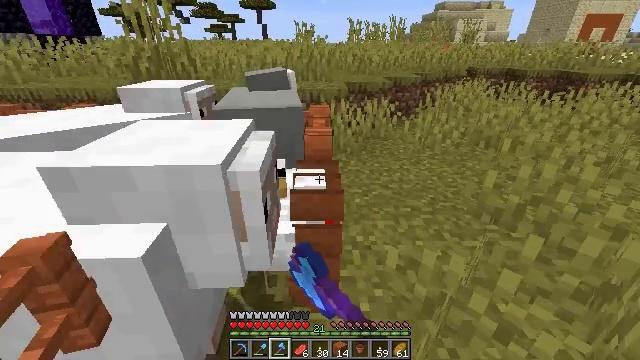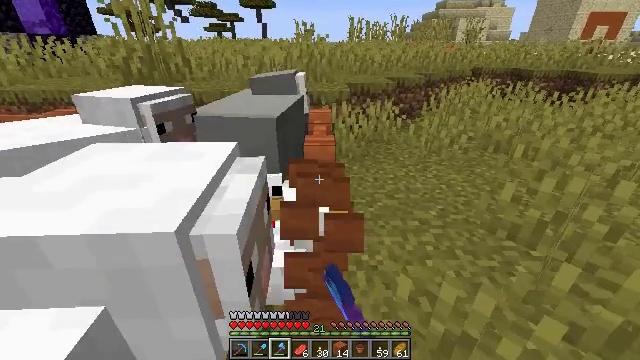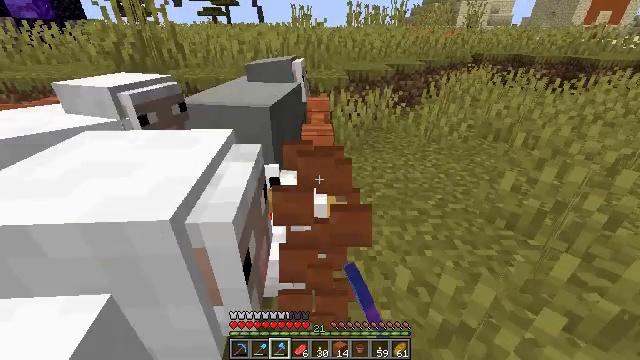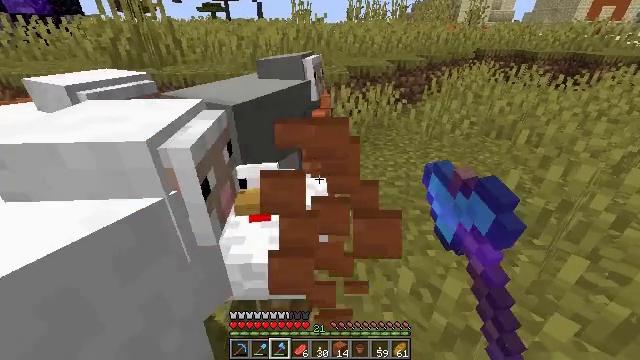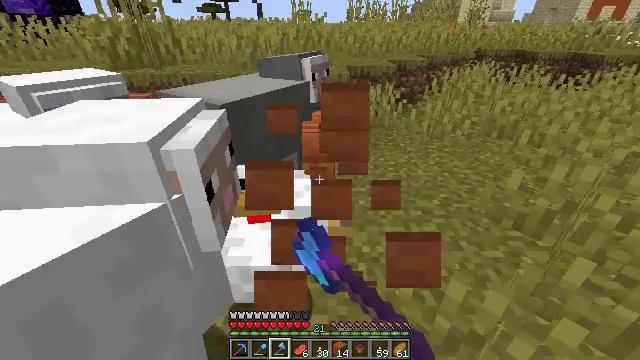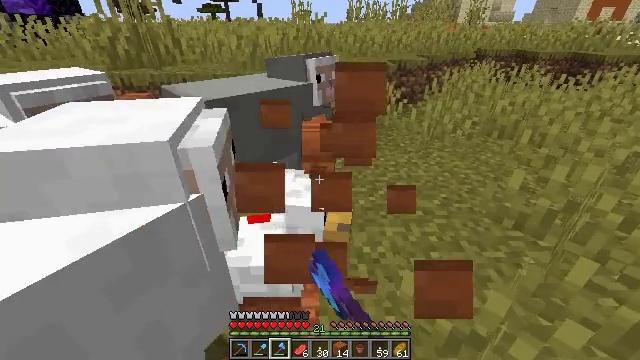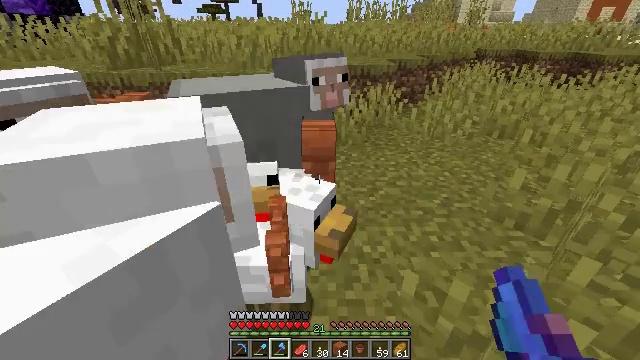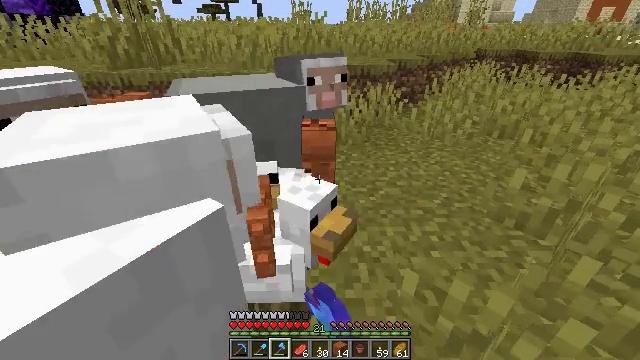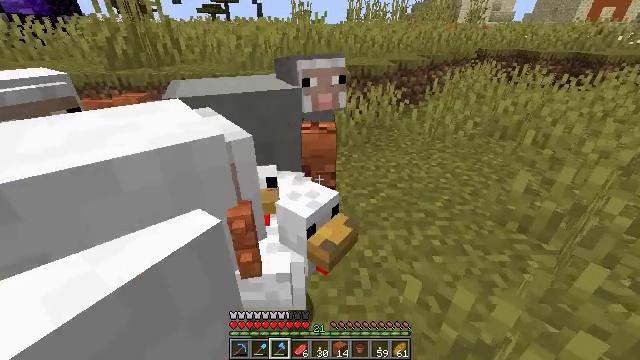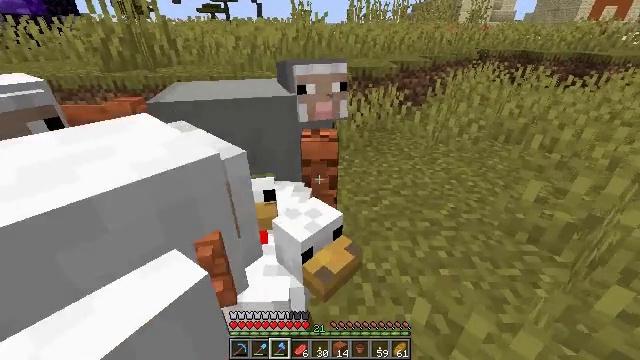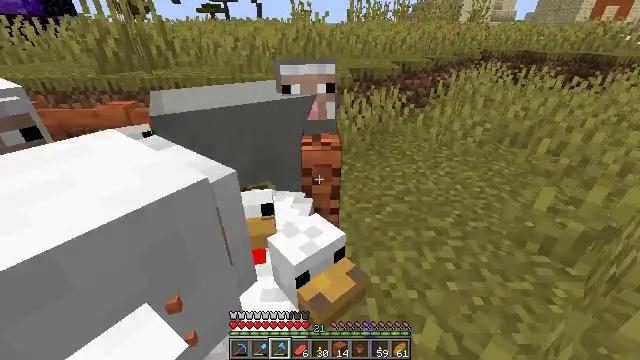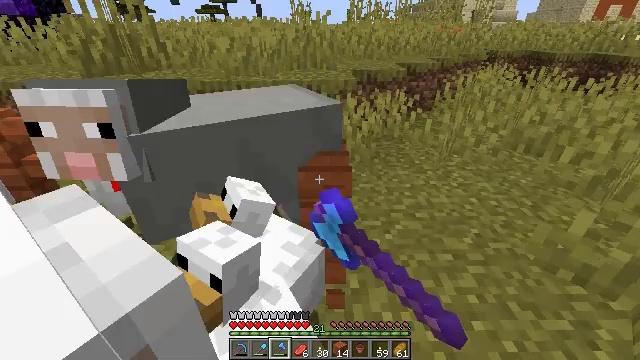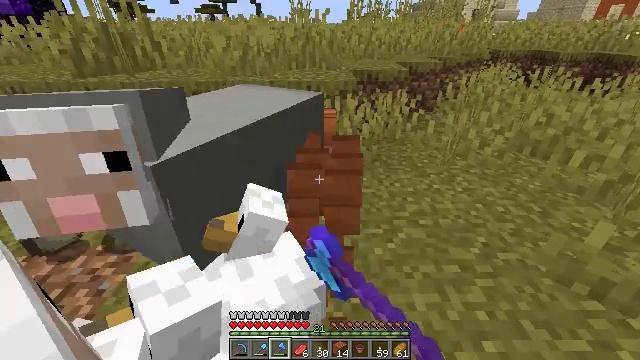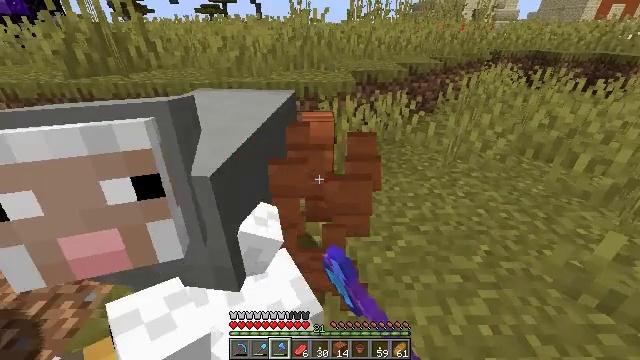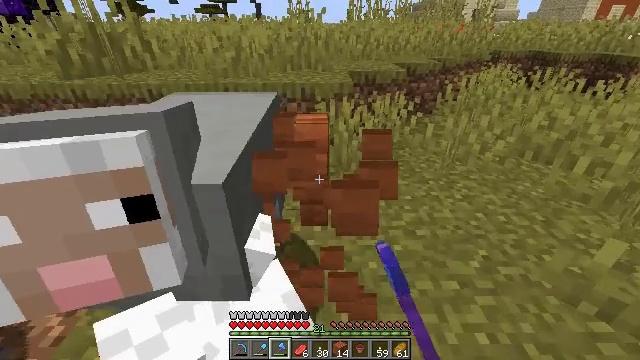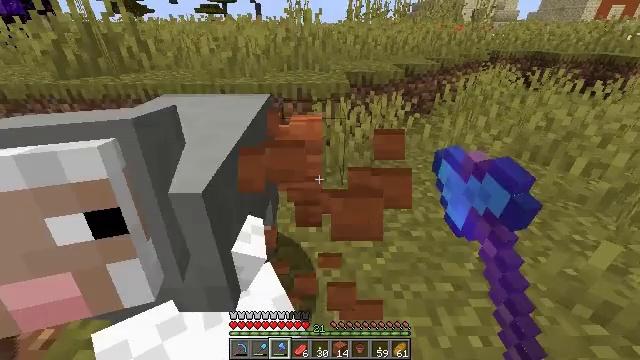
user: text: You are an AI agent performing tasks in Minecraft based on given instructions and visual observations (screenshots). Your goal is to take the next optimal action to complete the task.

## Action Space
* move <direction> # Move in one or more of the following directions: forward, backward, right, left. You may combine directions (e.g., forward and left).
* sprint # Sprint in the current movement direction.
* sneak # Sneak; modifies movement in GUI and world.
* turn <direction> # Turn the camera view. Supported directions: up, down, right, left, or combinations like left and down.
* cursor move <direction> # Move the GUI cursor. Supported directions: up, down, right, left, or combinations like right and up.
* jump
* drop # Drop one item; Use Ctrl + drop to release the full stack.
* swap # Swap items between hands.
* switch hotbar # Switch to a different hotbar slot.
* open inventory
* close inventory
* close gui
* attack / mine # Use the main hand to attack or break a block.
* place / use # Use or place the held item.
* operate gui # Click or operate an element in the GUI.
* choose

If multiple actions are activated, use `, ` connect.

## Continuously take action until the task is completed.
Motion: motion action
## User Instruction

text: Attack the acacia fence to break it.
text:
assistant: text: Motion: attack / mine
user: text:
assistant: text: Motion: turn down, attack / mine
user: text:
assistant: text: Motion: attack / mine
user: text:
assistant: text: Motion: attack / mine
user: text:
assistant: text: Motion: attack / mine
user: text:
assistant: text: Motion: attack / mine
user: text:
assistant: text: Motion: attack / mine
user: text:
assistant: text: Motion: move forward, attack / mine
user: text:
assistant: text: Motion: move forward, attack / mine
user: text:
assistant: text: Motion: move forward, attack / mine
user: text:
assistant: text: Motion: move forward, attack / mine
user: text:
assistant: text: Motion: move forward, attack / mine
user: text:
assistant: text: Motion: attack / mine
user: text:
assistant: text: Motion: attack / mine
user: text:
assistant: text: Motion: attack / mine
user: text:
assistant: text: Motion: attack / mine
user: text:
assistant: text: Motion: no_op
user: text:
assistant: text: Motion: move right, turn left
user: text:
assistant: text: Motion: move forward and move right, turn left
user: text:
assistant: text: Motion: move forward and move right, turn left
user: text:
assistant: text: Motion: move forward and move right, turn left
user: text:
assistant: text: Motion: move forward and move right, turn left and down
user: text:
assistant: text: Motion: move forward and move right, turn left
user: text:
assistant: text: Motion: move forward and move right, turn left
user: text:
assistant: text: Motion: move forward and move right, turn left
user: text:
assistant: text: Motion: move right, turn left
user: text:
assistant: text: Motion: move right, turn left
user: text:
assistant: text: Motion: move right, turn left
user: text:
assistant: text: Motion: move right, turn left
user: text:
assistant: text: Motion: move right, turn left and up